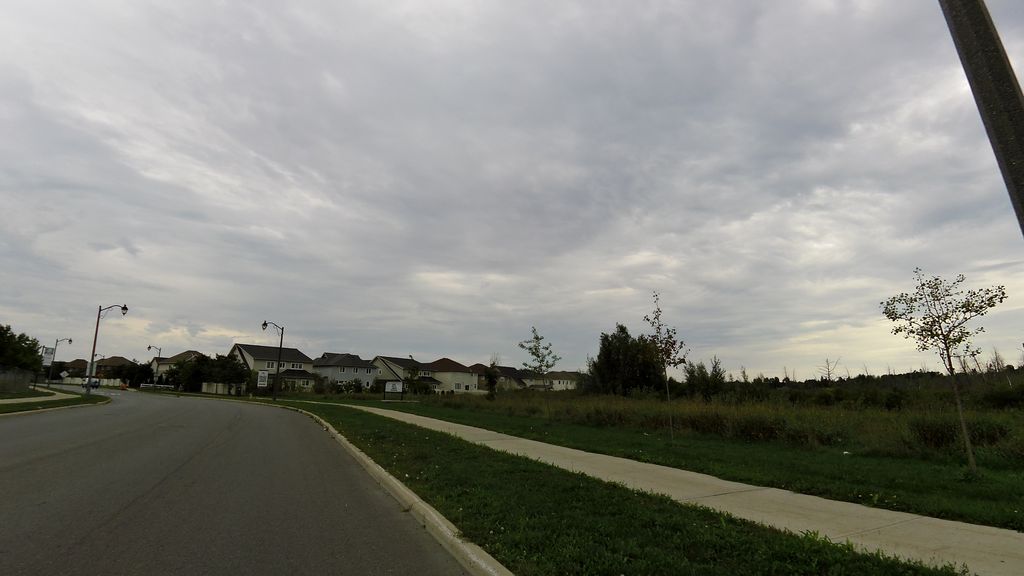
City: ottawa-gatineau